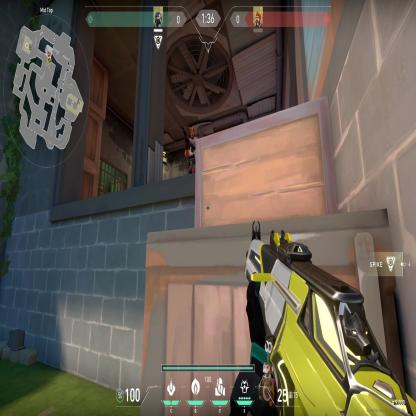
Label: enemy